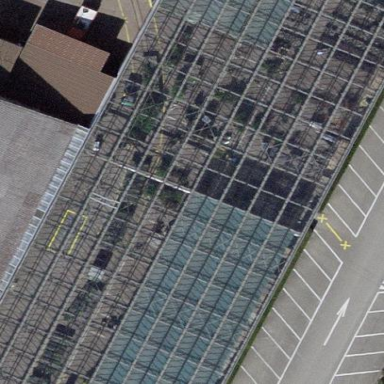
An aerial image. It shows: Greenhouse.